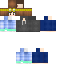
A female human skin with medium skin, wearing brown long hair dressed in a blue hoodie and blue pants, featuring a closed mouth.